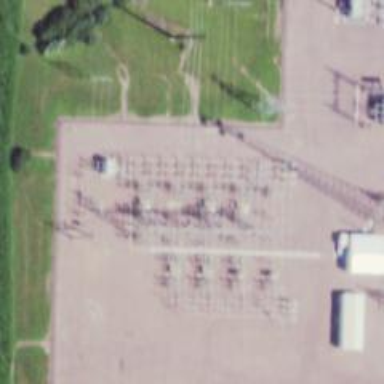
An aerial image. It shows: Switch used for power control.